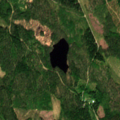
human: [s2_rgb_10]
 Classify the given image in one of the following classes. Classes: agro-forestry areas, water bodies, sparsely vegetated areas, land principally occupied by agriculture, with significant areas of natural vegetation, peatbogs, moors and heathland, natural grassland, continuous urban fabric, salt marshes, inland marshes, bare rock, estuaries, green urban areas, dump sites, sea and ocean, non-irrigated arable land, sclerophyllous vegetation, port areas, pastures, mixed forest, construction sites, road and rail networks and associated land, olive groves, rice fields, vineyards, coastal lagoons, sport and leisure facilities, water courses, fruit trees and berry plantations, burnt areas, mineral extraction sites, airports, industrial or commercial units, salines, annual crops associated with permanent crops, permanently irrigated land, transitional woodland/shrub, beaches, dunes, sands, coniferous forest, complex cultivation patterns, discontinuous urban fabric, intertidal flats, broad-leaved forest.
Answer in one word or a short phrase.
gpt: coniferous forest, mixed forest, transitional woodland/shrub